Current action and preconditions to check: trajectory_clear

Your task: For each precondition in the list above, predict whether it will hold at this action.

Consider the current scene as observed from the mobile robot's camera, and analyze the predicted future states of all dynamic agents (e.g., people, animals, vehicles, or any moving entities) within the NEXT SECOND.

IMPORTANT: Only answer "very likely" if you are absolutely certain—based on strong, clear evidence—that a dynamic agent will violate the precondition in the predicted future state. Do NOT answer "very likely" for unlikely, ambiguous, or low-probability risks.

Ask yourself for each precondition: Is there a high probability, with clear and convincing evidence, that the predicted future states of any dynamic agent will interfere with the predicted future state of the currently executing action within the NEXT SECOND, causing that precondition to fail?

Assess the risk level based on these predictions. Use "likely" or "very likely" if motions create a clear risk of interference.

Use "neutral" or "improbable" if agents are nearby but their predicted paths are clearly diverging or non-conflicting.

Failure Risk Categories: "very improbable", "improbable", "neutral", "likely", "very likely"

Answer Format: Output ONLY the probability_of_failure value from these categories: "very improbable", "improbable", "neutral", "likely", "very likely"

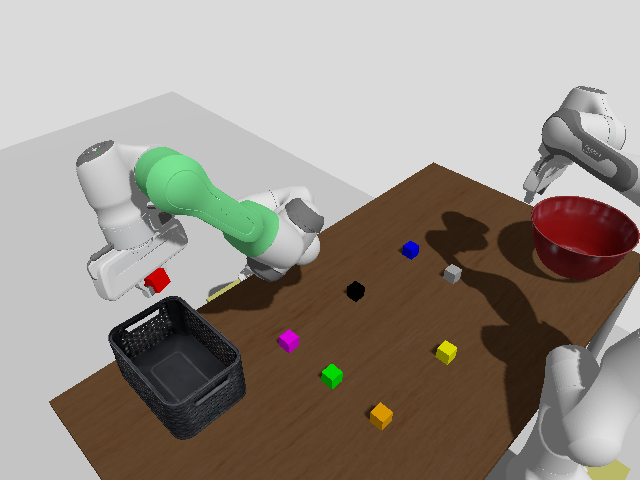

Answer: very improbable